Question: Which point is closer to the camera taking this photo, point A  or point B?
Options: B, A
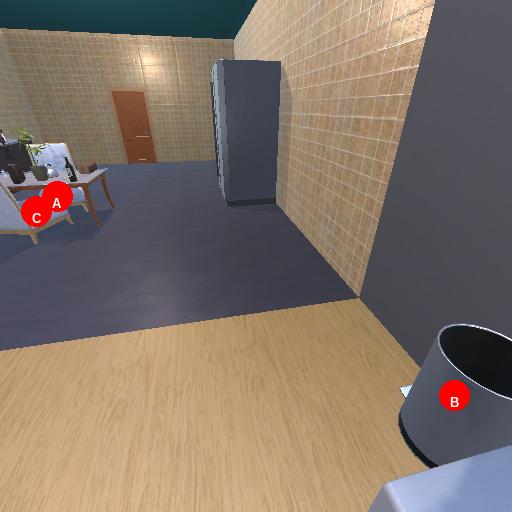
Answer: B